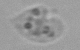
Label: Amoeba